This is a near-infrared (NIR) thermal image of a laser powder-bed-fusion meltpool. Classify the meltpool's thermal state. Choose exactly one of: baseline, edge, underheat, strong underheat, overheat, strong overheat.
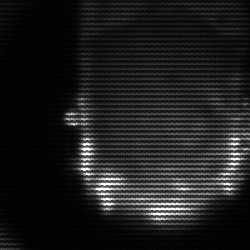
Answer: baseline